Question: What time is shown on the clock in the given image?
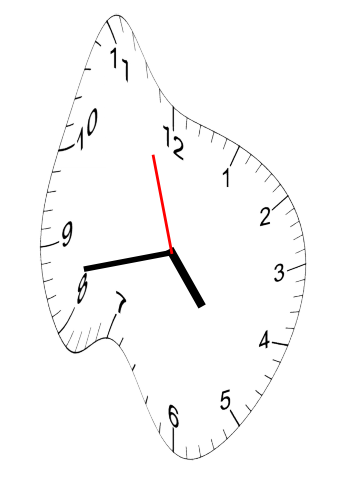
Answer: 04:42:57